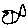
Label: fish